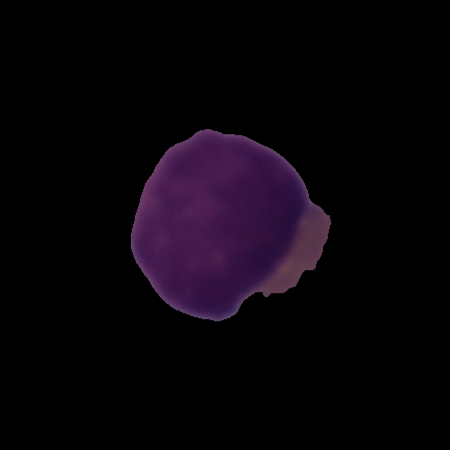
Label: healthy